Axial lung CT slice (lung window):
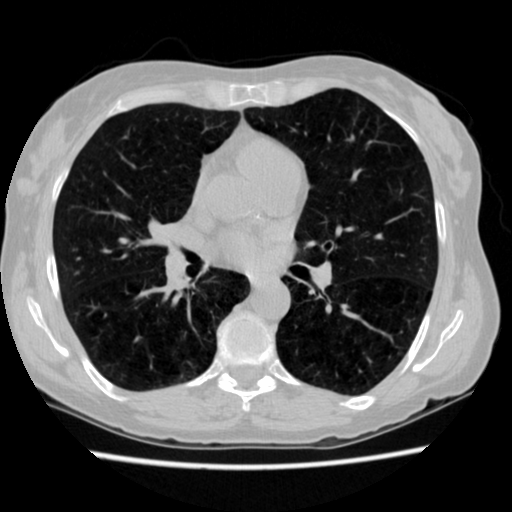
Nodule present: no